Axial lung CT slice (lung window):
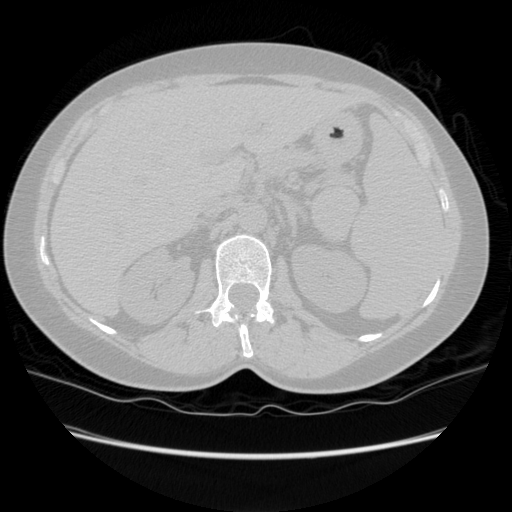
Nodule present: no